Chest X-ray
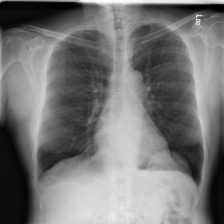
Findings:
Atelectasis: negative
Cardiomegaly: negative
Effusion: negative
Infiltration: negative
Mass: negative
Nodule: negative
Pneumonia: negative
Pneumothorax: negative
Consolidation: negative
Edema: negative
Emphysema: negative
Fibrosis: negative
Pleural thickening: negative
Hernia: negative